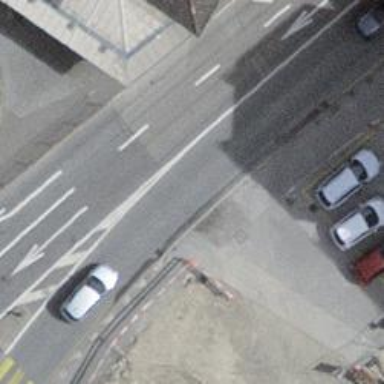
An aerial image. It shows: Road with traffic signals.